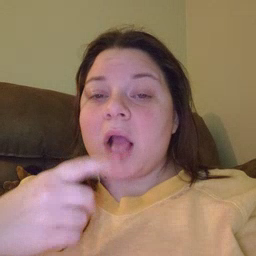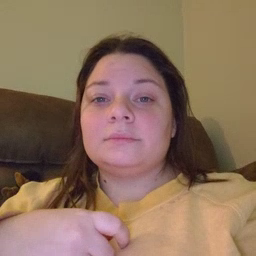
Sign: tongue